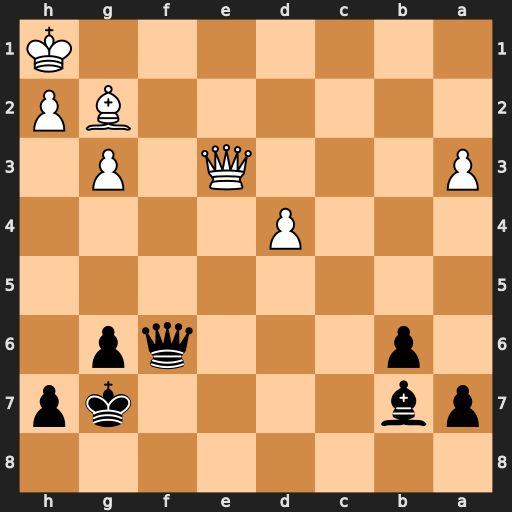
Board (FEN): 8/pb4kp/1p3qp1/8/3P4/P3Q1P1/6BP/7K
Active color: b
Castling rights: -
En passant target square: -
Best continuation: Qf1+ Qg1 Bxg2#